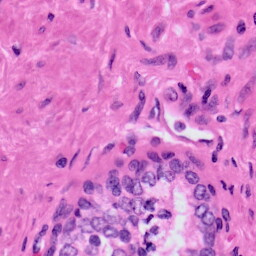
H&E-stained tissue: Prostate